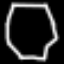
Label: octagon